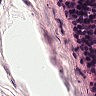
Metastatic tissue present: no